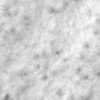
Label: no_change